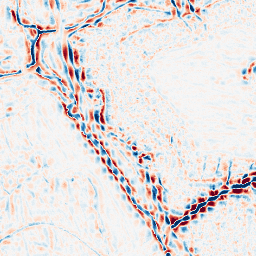
Category: wavelet
Decomposition family: wavelet_biorthogonal
Decomposition parameters: wavelet: bior4.4
level: 3
Upsampling method: quartic
Upsampling parameters: scale: 2
Upsampling scale: 2